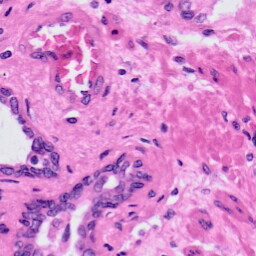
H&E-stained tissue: Prostate